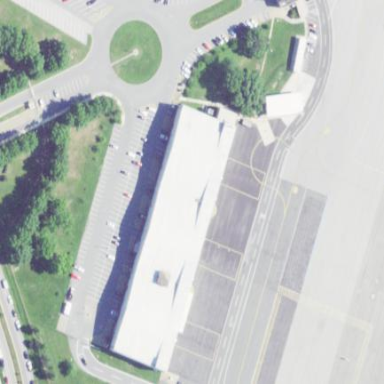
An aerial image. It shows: Hangar building.